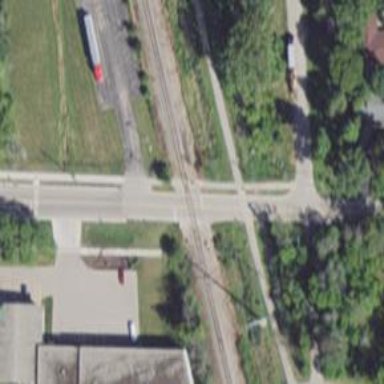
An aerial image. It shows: Crossing on asphalt path.